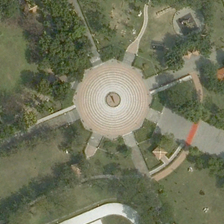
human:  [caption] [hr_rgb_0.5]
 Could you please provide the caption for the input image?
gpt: many green trees are around a circle square .

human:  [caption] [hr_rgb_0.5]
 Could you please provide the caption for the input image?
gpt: many green trees are around a circle square .

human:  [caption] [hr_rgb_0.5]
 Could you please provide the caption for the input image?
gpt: many green trees are around a circle square .

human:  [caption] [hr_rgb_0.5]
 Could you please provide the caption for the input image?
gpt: many green trees are around a circle square .

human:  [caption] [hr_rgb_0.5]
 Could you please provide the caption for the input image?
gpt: many green trees are around a circle square .